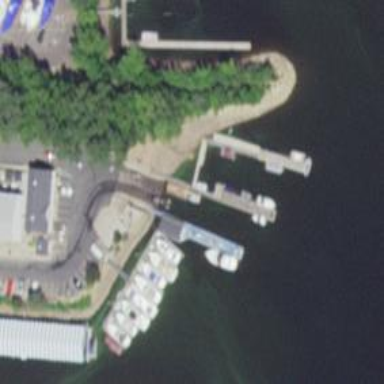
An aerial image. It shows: Man-made pier.